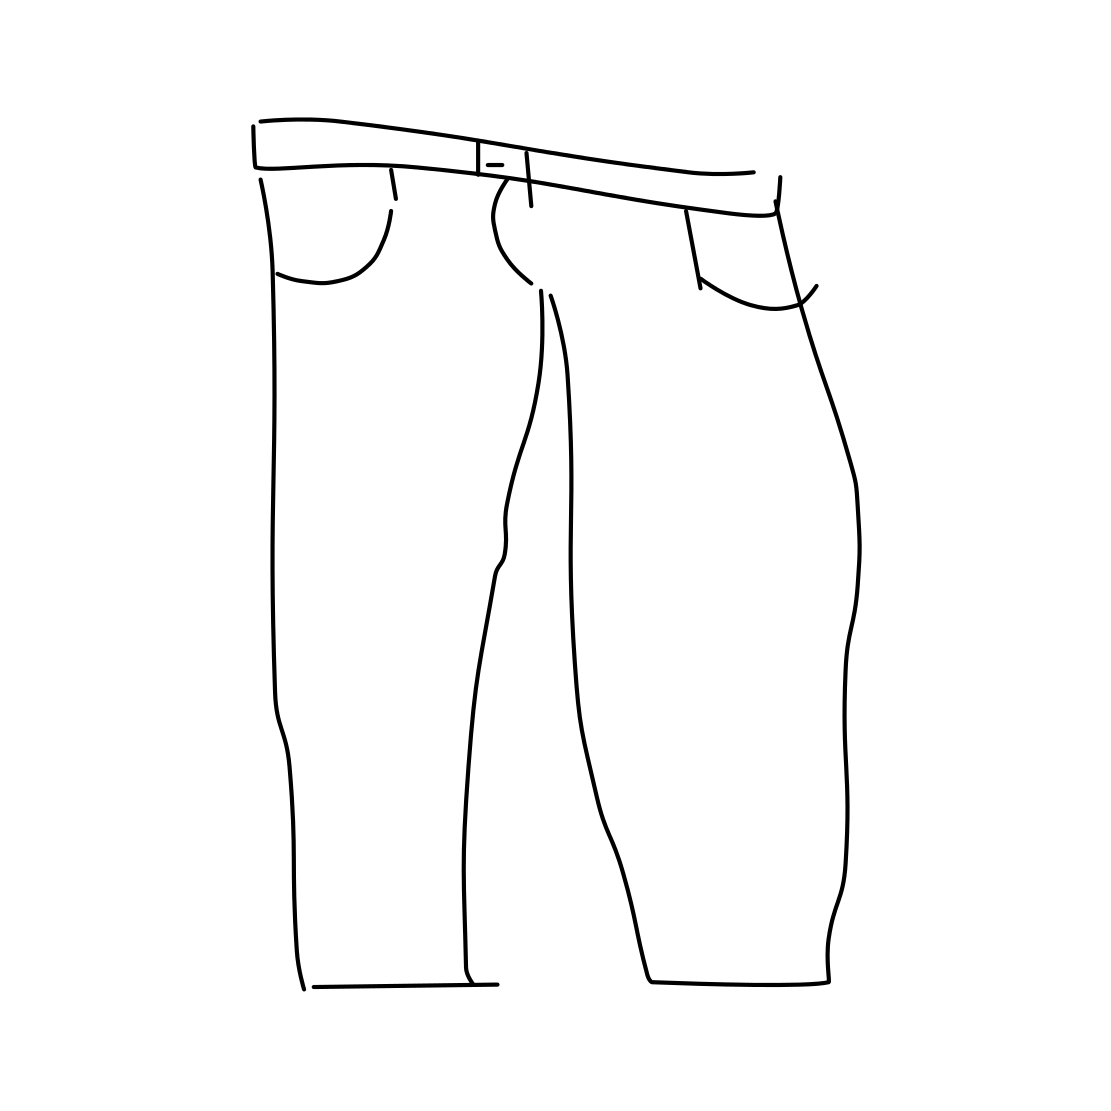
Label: trousers